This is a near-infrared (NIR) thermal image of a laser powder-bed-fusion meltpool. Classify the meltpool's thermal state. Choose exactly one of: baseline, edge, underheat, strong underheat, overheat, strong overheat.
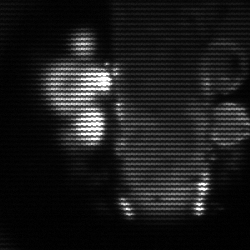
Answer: strong underheat